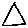
Label: triangle